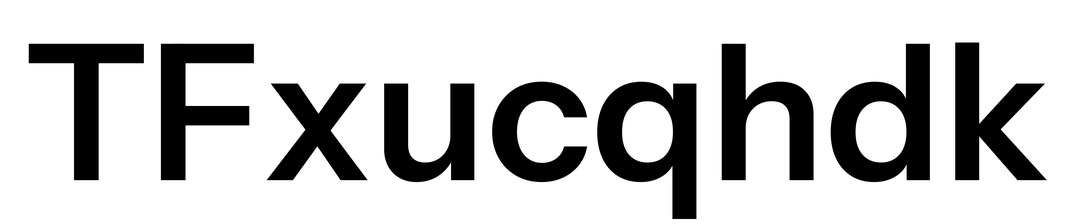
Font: InstrumentSans_SemiBold